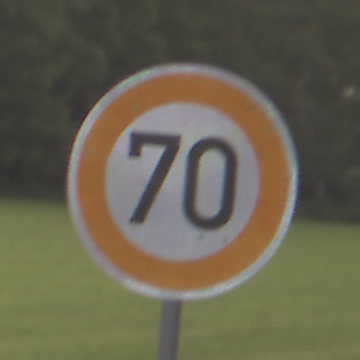
Verkehrszeichen: Geschwindigkeit70
Umgebung: Outdoor, Nature
Tageszeit: SunriseSunset
Wetter: Clear
Licht: Natural
Jahreszeit: NotSpecified
Kontrast: LowContrast